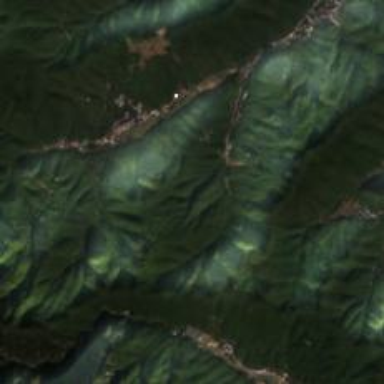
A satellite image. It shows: Picturesque valley in nature.